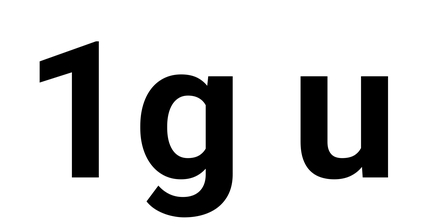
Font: Roboto_Bold